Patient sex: M
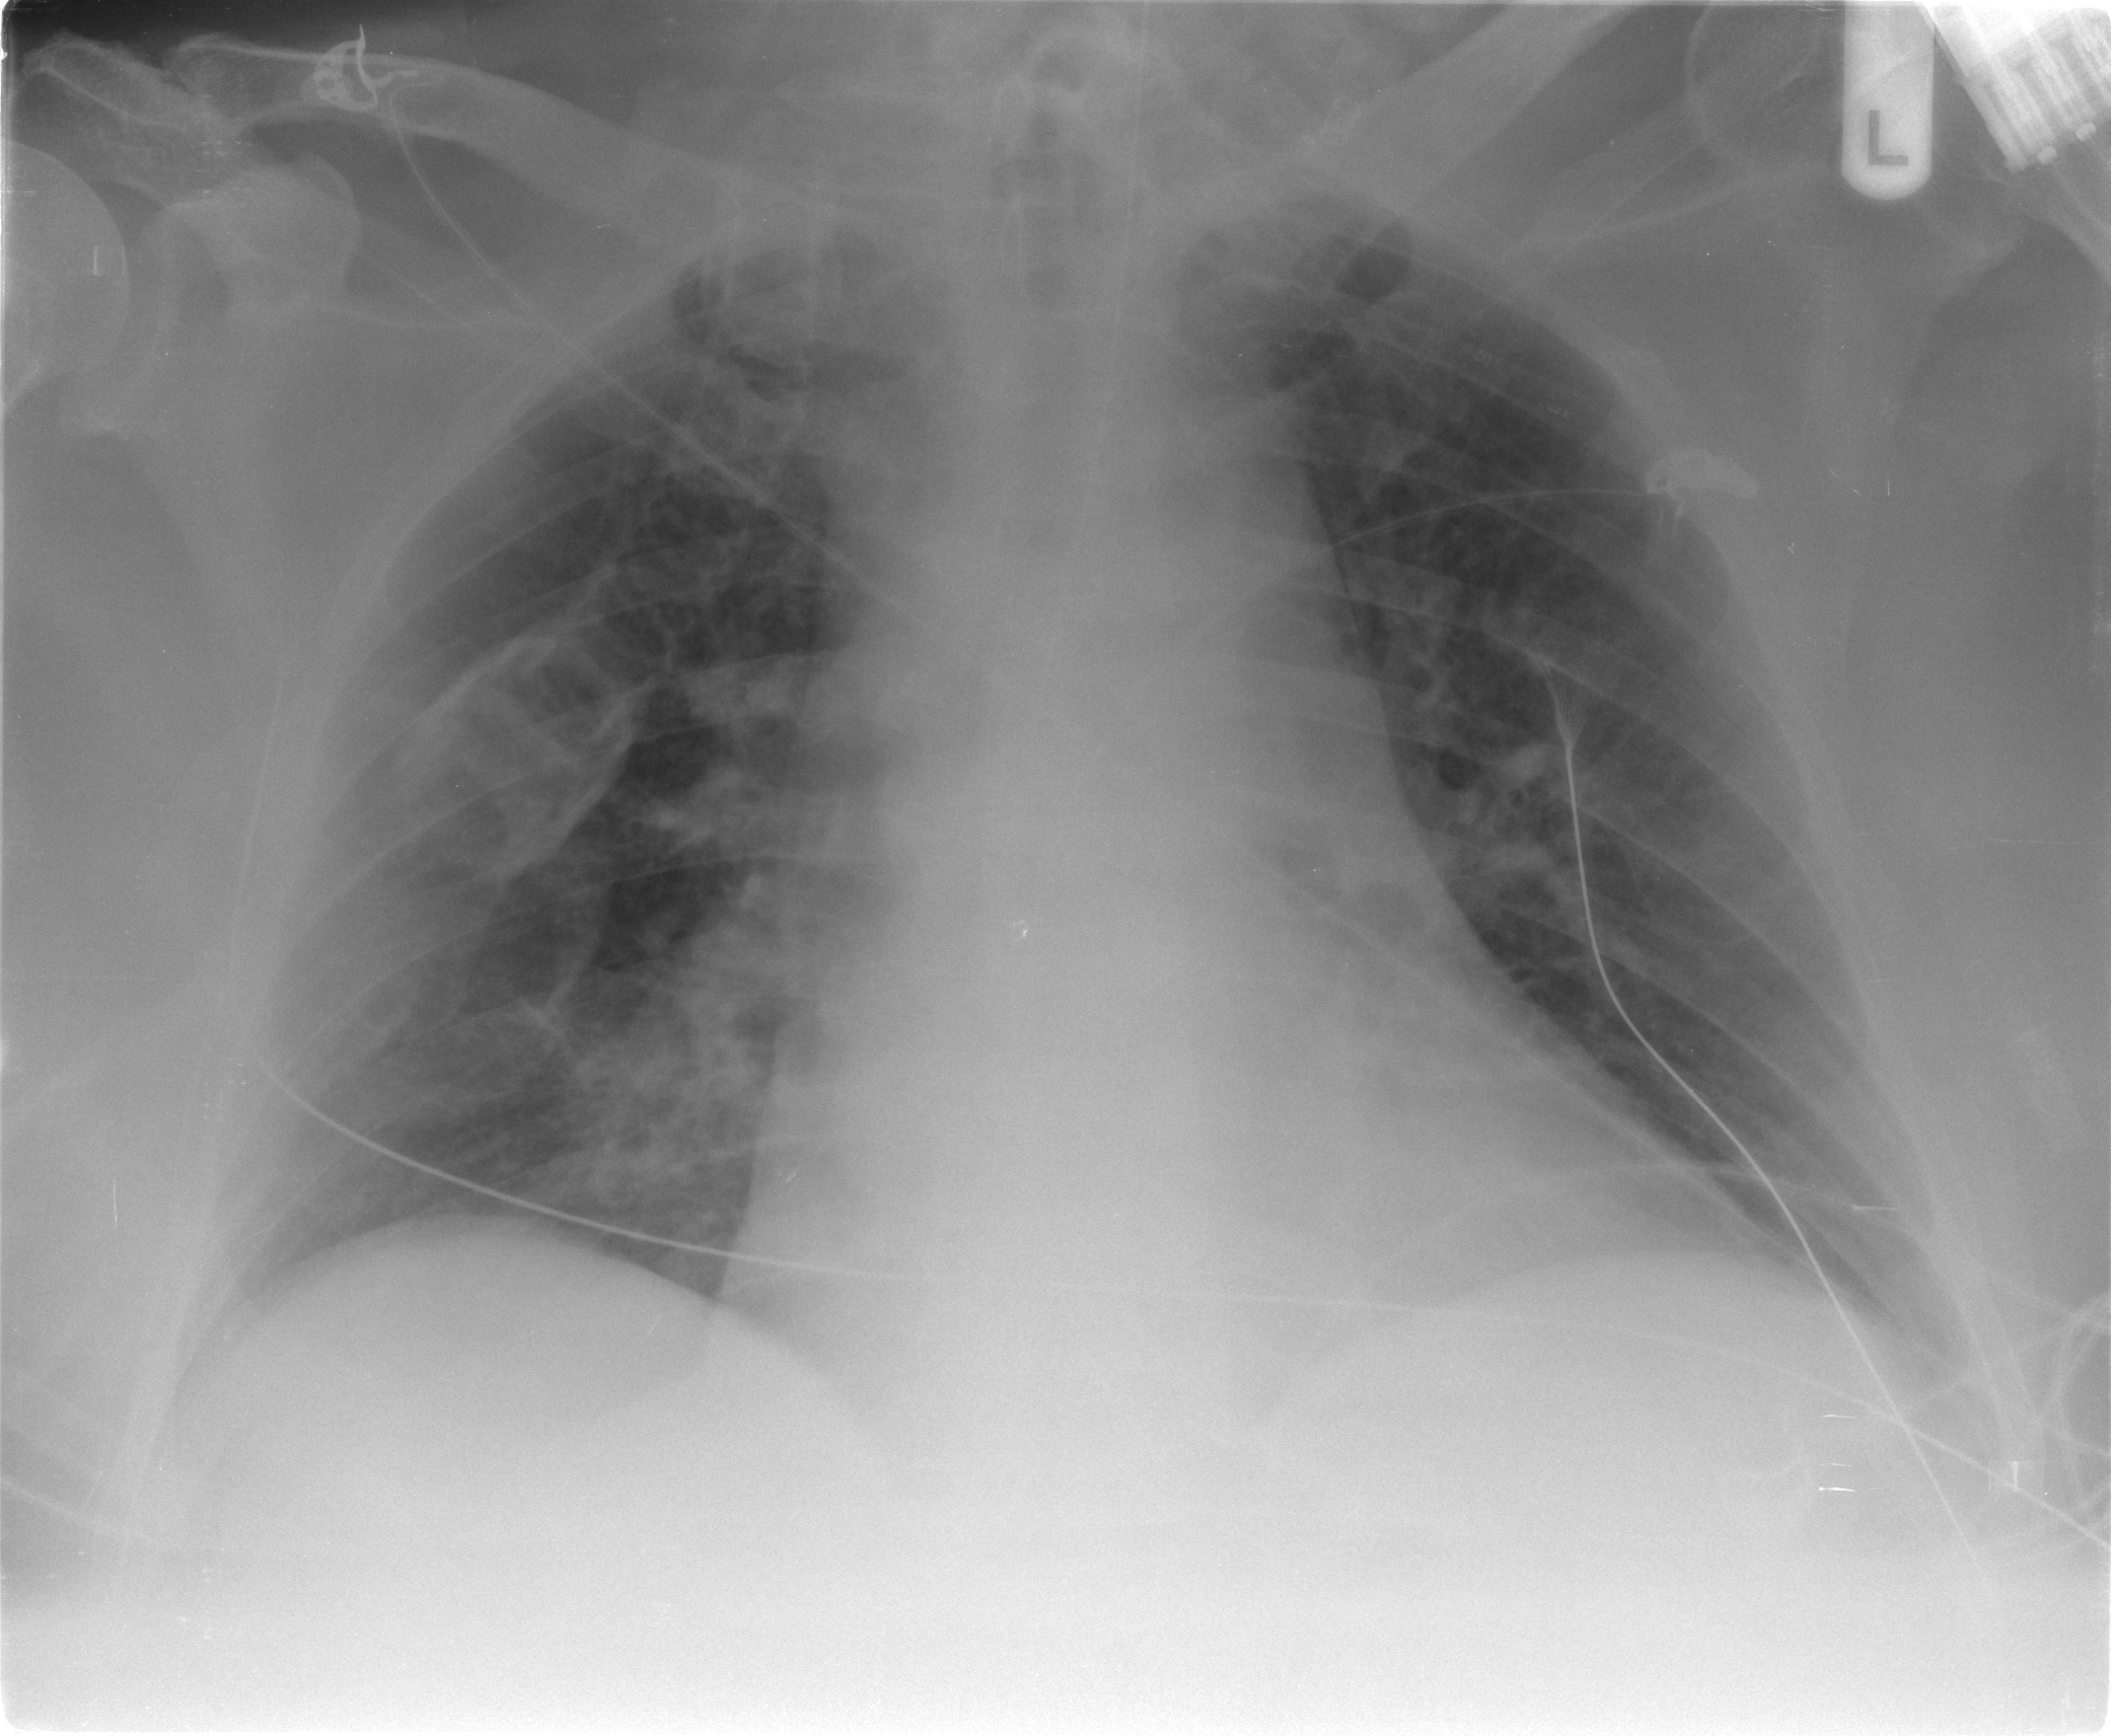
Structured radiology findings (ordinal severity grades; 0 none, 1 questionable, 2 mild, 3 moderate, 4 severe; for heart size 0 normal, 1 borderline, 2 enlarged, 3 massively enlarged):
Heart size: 2
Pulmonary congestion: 2
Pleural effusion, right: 2
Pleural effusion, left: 1
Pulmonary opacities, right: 2
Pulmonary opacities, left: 0
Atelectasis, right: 2
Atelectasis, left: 1